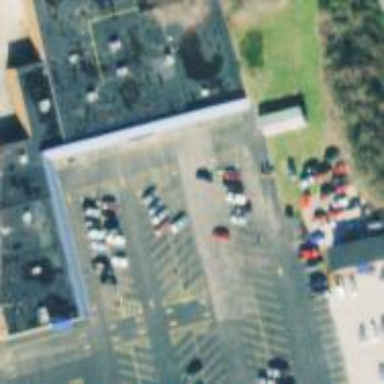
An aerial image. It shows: Supermarket.